Interaction volume radius: 5 \u00c5
Interaction volume height: 15 \u00c5
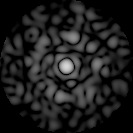
Disorder parameter: 0.7915